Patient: sex F, age 76
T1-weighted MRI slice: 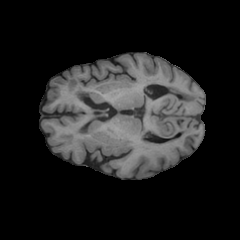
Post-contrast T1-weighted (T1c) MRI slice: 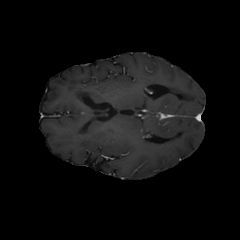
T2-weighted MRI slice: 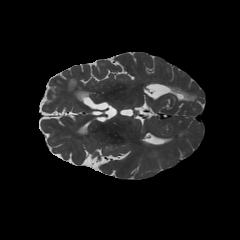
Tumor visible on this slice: no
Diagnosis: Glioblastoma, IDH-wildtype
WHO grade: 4